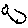
Label: bird